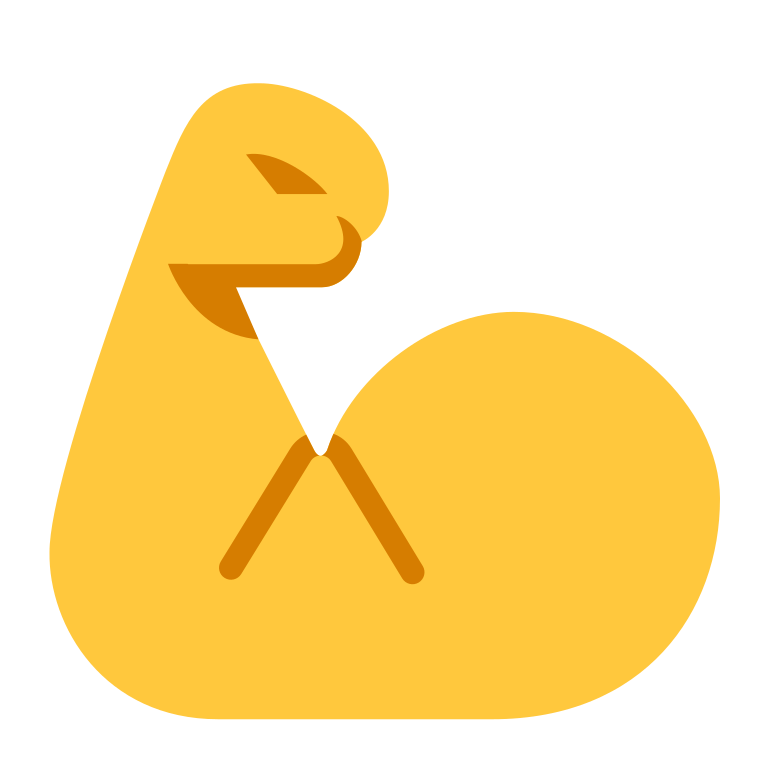
flexed biceps flat default